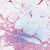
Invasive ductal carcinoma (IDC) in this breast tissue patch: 0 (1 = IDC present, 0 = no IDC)